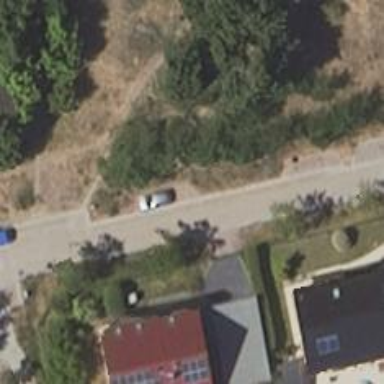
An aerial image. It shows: Driveway leading to service road.